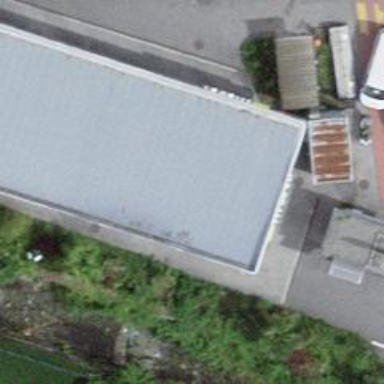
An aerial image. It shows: Fuel station.